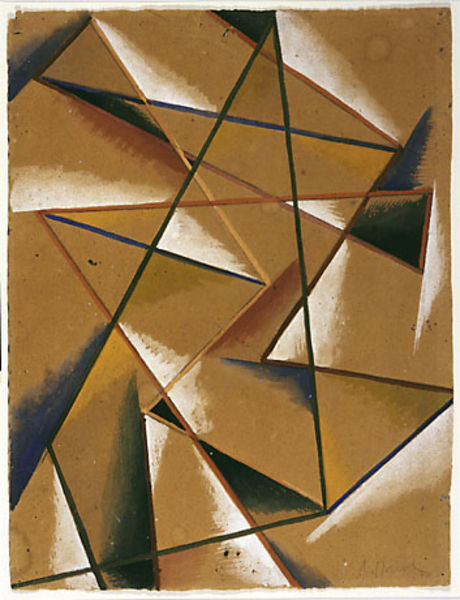
Titel: Geometric Composition, Geometric Composition
Künstler: Liubov’ Sergeevna Popova
Standort: Amherst (Massachusetts, USA)
Institution: Mead Art Museum, Amherst College
Schlagwörter: beige, blue, red, white, green, modern, yellow, cubist, art, lines, dunes, cubism, canvas, contrast, modern art, broken, triangles, abtract, chiarroscurra, splinters